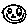
Label: smiley face